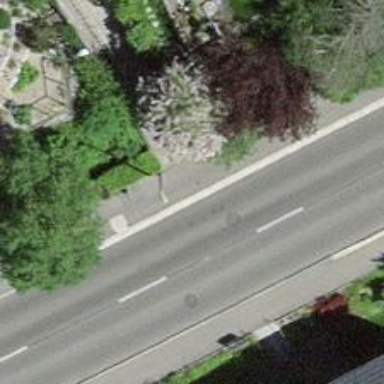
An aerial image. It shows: Paved footway.